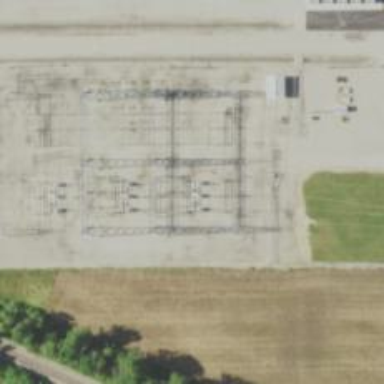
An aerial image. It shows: Switch for power supply.